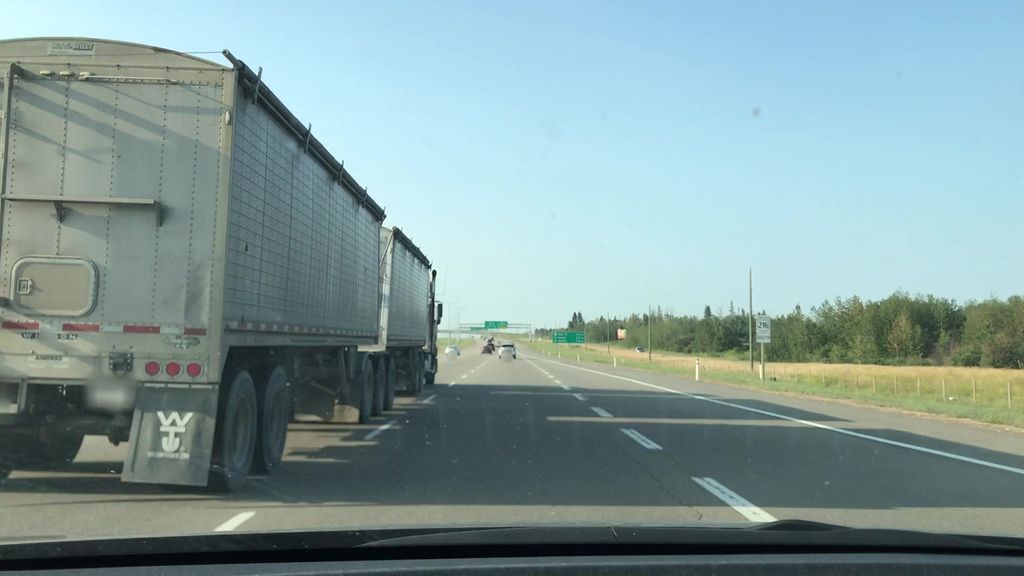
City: edmonton